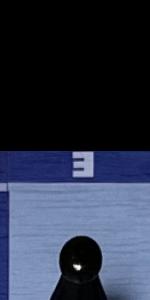
Label: Empty